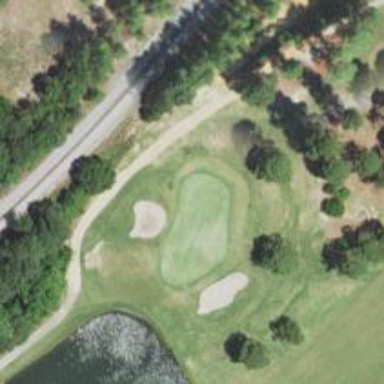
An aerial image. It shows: Golf hole.